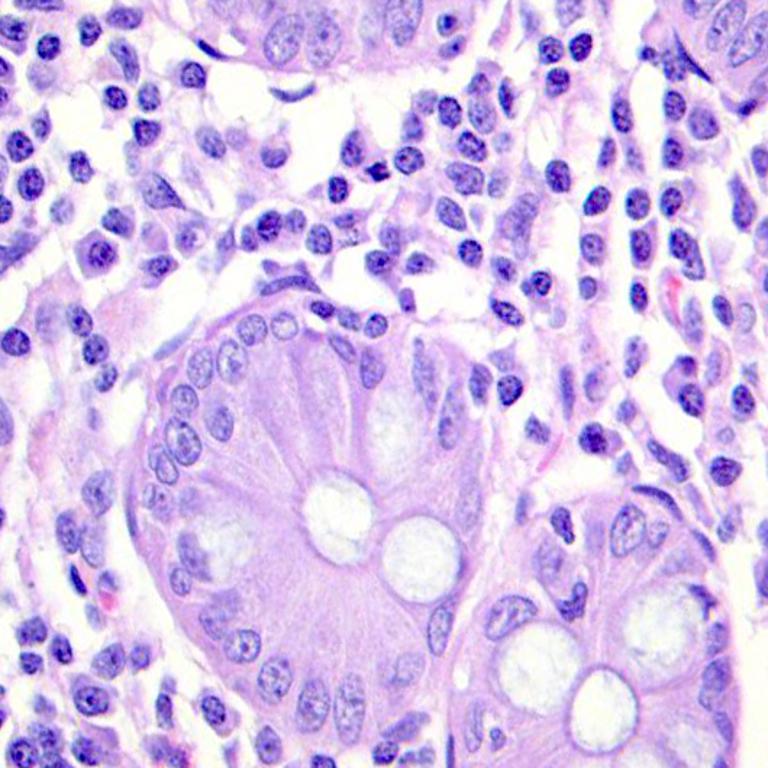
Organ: colon
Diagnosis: benign